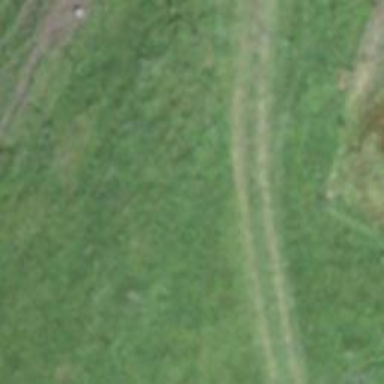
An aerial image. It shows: Track with grade 1 quality.